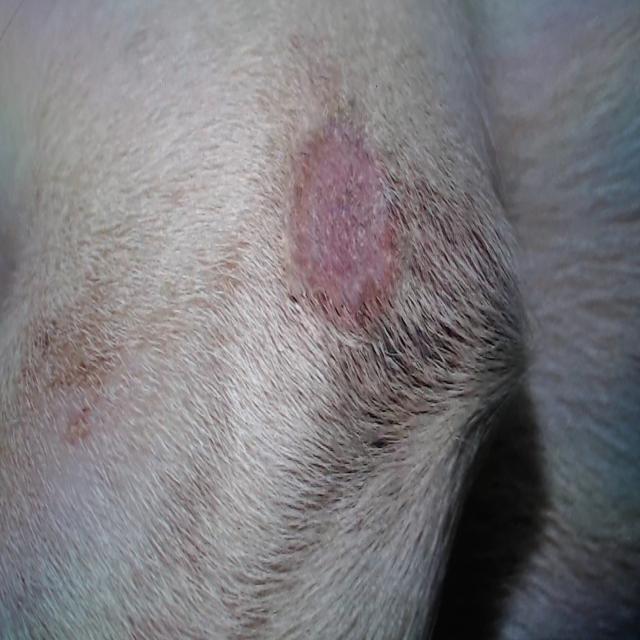
Canine ringworm (Dermatophytosis) — fungal infection caused by Microsporum or Trichophyton. Presents with circular alopecia, scaling, crusting, and broken hairs.